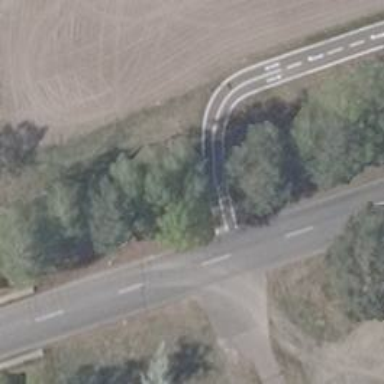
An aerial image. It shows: Asphalt path designated for bicycles.